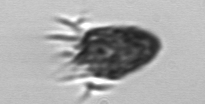
Label: Strombidium_tintinnodes